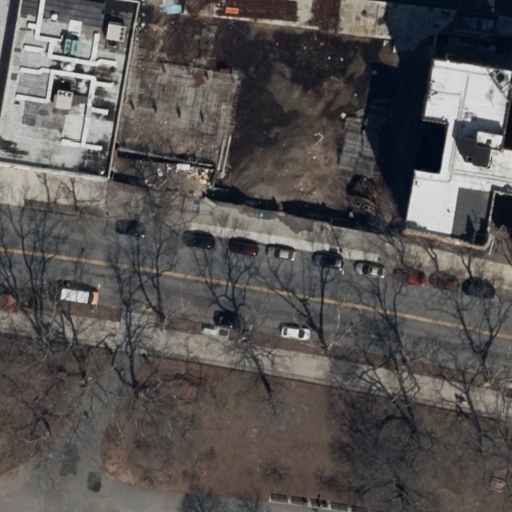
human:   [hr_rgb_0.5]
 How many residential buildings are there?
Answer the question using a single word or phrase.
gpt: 2

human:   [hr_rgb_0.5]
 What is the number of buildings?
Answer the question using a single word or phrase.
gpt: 2

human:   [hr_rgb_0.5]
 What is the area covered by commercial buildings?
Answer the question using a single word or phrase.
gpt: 0m2

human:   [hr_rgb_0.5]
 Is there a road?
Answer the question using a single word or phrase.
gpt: yes

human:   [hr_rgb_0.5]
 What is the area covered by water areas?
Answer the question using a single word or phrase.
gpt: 0m2

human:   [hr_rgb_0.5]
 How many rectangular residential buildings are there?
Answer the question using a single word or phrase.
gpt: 1

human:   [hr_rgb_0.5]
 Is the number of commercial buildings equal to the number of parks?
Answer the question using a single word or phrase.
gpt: no

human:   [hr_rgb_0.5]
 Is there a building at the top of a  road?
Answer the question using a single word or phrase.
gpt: yes

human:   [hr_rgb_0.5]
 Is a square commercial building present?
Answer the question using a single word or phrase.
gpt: no

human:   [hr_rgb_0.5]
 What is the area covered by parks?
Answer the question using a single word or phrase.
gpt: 938m2

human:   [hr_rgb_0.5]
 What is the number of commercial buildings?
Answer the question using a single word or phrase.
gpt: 0

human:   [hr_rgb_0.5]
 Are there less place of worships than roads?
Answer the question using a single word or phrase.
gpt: yes

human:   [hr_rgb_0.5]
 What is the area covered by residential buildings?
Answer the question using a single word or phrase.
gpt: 558m2

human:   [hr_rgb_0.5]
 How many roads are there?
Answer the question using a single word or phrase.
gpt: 3

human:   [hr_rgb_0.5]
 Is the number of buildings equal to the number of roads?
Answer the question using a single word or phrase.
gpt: no

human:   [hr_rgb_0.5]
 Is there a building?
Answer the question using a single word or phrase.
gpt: yes

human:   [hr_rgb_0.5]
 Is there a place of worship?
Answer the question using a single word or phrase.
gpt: yes

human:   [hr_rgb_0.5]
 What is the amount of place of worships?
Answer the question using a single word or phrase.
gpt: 1

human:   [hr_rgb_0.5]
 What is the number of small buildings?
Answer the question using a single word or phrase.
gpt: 1

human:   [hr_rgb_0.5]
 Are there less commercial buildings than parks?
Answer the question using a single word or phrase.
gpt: yes

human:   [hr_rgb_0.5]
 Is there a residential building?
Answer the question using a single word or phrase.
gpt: yes

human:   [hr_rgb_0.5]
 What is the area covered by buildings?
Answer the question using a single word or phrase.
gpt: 558m2

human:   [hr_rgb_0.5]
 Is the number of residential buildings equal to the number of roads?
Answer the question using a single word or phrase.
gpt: no

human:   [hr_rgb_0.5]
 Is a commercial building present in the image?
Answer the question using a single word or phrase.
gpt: no

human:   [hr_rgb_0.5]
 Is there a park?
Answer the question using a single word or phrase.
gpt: yes

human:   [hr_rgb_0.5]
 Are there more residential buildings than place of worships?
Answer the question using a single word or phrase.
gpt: yes

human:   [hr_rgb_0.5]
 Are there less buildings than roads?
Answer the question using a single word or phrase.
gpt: yes

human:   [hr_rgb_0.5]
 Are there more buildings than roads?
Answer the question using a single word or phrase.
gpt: no

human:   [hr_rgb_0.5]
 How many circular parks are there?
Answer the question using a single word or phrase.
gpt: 0

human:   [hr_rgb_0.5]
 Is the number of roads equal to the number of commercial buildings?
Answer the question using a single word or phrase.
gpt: no

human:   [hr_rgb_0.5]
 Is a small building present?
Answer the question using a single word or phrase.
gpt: yes

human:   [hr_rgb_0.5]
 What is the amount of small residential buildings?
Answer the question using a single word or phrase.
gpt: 1

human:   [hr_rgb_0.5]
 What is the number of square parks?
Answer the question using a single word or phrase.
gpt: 0

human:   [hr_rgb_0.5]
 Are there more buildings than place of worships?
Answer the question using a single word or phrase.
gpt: yes

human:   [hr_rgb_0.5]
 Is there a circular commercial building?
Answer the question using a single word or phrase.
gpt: no

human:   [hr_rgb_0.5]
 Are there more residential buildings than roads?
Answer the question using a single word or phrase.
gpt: no

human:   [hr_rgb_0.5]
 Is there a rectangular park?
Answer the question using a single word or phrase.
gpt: yes

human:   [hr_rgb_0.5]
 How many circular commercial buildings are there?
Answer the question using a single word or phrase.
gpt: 0

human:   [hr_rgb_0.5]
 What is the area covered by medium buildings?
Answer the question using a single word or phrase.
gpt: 0m2

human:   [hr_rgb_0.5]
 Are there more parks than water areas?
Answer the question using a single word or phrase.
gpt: yes

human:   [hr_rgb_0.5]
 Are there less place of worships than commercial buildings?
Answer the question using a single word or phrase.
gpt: no

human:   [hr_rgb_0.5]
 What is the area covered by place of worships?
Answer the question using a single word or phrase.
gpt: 42m2

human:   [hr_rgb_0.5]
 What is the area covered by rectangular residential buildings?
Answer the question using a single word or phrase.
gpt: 42m2

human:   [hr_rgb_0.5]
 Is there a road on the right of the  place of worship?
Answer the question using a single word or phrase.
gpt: no

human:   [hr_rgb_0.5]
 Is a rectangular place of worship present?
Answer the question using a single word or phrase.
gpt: yes

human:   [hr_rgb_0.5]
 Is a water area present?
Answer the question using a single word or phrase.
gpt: no

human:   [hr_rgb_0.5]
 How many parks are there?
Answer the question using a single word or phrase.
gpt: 1

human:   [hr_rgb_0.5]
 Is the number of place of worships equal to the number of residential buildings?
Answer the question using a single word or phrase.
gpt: no

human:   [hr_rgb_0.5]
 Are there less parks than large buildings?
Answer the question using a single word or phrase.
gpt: no

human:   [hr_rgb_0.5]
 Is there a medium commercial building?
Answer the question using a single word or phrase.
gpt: no

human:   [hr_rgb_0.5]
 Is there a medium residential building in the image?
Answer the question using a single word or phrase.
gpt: no

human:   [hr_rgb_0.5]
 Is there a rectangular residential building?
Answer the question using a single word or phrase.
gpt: yes

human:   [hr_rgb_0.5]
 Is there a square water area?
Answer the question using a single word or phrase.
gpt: no

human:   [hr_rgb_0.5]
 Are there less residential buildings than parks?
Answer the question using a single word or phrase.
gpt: no

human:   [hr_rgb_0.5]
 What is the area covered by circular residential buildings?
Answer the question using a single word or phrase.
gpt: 0m2

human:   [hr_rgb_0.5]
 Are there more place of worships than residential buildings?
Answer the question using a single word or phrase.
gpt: no

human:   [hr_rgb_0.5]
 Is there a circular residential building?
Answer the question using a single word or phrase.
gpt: no

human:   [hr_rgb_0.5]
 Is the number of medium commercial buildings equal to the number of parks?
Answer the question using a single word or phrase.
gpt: no

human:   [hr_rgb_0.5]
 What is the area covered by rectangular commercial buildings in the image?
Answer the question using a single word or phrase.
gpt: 0m2

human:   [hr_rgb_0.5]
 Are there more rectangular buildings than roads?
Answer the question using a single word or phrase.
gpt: no

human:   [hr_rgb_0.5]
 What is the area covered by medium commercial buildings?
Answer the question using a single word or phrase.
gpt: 0m2

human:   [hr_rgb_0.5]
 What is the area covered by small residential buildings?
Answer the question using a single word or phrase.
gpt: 42m2

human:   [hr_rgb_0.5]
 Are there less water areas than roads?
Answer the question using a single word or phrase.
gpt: yes

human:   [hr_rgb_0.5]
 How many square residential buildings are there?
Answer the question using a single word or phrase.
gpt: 0